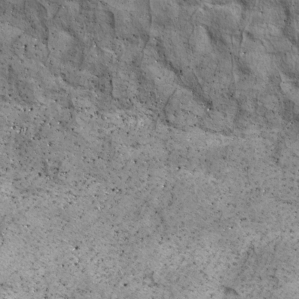
Label: non_frost